Field crop: maize
Growth stage: 2
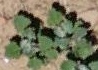
Species: chenopodium